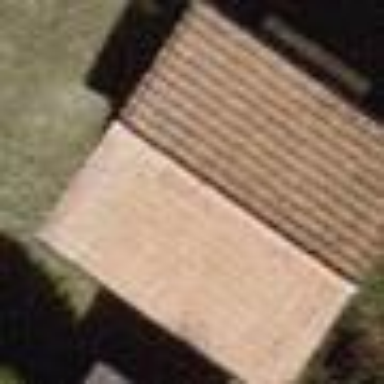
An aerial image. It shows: Simple house.